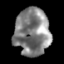
Tissue: skin
Cell type: Epithelial cells
Senescence score: 0.2857
Nuclear area (px): 1623
Mean DAPI intensity: 131.513